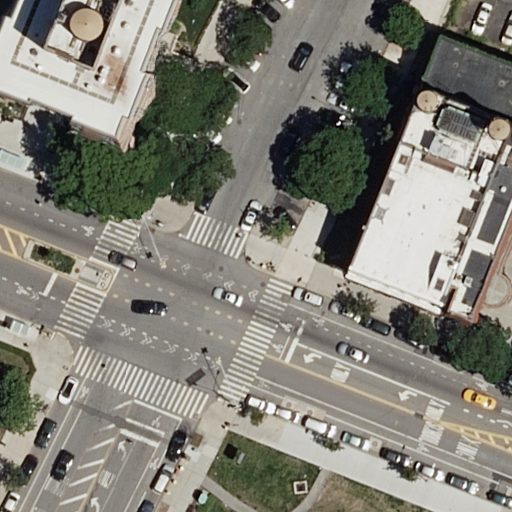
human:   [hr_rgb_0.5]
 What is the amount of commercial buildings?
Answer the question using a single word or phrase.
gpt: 0

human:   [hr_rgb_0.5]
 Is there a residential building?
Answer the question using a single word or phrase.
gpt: yes

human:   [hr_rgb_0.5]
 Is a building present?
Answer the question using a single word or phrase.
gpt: yes

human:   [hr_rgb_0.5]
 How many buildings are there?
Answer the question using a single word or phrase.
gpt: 2

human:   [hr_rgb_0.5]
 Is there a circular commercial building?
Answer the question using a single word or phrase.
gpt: no

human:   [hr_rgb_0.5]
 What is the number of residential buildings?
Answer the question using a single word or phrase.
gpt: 2

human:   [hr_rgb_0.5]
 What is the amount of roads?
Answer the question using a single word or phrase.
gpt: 14

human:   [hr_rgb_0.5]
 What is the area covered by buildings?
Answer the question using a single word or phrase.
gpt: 1076m2

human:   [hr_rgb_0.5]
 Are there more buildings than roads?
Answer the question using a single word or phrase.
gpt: no

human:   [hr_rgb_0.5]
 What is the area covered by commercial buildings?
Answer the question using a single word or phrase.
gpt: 0m2

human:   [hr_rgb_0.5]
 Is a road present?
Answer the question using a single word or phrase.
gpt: yes

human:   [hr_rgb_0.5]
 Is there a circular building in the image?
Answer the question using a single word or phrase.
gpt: no

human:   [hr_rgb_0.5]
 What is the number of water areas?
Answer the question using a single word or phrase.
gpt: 0

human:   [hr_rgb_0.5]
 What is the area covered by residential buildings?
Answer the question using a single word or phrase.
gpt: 1076m2

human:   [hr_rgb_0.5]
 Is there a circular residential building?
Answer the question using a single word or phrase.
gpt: no

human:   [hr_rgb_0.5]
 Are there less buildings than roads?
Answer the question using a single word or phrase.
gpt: yes

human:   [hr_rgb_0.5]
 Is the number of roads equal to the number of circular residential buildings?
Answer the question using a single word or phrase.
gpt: no

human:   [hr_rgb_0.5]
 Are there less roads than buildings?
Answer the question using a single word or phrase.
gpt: no

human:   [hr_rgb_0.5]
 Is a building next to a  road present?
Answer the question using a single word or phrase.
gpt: yes

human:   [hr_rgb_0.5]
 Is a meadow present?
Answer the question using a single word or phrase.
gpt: no

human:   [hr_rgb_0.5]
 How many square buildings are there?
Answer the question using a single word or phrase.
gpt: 0

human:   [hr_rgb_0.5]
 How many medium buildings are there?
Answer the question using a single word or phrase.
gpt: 0

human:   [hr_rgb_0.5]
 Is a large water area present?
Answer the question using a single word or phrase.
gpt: no

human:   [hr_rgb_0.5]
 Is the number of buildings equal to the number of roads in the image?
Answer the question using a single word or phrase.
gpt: no

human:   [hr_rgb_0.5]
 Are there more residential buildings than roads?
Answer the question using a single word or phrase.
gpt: no

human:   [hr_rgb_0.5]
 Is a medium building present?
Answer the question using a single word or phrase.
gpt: no

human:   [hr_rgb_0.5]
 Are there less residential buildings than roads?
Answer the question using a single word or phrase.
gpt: yes

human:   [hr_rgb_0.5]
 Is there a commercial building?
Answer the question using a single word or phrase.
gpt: no

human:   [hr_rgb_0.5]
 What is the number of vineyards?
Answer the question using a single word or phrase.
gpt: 0

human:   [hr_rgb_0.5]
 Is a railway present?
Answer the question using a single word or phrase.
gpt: no

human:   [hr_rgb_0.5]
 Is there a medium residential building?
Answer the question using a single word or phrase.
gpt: no

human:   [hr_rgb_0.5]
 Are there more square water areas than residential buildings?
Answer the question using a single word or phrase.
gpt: no

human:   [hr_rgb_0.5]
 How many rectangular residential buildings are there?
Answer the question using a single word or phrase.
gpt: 1

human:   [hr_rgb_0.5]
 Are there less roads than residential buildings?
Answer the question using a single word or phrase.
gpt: no

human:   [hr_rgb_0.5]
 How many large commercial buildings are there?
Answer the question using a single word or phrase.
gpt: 0

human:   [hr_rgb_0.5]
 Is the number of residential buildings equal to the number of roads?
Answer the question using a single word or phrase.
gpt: no

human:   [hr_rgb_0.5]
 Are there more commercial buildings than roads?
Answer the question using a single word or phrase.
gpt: no

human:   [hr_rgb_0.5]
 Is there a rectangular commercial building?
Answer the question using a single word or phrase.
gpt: no

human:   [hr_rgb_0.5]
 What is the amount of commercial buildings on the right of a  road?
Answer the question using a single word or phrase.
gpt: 0

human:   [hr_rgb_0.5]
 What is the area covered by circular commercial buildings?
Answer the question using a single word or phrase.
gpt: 0m2

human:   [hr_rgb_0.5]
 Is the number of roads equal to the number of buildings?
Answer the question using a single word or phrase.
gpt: no

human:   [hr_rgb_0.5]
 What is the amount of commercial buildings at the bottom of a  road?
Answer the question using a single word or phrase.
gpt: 0

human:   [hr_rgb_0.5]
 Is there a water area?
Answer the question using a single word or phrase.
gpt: no

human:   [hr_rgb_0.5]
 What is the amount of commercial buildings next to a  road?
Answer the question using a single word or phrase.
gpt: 0

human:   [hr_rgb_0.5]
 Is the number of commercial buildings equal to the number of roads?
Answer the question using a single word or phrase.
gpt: no

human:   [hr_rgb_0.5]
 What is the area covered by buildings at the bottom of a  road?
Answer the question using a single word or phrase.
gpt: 0m2

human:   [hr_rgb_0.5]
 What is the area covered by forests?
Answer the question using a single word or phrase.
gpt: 0m2

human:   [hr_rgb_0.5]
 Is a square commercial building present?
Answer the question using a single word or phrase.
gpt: no

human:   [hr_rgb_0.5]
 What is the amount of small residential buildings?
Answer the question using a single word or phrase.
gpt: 1

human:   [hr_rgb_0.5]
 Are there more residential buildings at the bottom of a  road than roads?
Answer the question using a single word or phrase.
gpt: no

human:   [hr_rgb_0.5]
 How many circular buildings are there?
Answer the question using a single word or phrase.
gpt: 0

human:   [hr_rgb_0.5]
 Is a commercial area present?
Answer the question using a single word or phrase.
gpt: no

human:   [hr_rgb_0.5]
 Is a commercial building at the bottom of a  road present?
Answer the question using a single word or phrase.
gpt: no

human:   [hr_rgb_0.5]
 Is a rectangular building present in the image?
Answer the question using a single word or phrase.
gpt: yes

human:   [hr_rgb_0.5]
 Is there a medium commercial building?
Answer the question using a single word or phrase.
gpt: no

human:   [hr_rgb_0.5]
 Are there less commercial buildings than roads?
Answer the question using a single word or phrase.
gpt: yes

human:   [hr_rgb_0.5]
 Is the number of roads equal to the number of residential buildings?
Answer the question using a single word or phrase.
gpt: no

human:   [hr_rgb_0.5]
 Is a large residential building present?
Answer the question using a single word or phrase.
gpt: yes

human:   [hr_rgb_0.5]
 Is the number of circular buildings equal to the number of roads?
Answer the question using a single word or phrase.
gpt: no

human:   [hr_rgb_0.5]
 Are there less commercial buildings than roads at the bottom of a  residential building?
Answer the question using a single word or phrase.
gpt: yes

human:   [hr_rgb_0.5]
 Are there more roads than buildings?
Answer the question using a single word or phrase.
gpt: yes

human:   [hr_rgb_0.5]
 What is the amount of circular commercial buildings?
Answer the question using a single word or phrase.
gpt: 0

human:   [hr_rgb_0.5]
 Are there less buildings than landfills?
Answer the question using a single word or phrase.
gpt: no

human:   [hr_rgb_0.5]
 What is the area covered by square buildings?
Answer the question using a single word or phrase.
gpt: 0m2